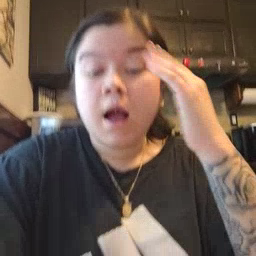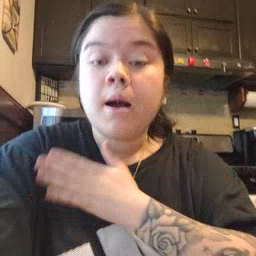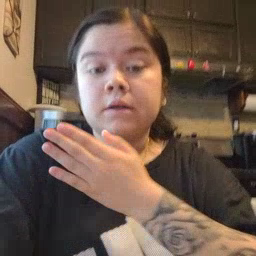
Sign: happy